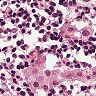
Metastatic tissue present: yes